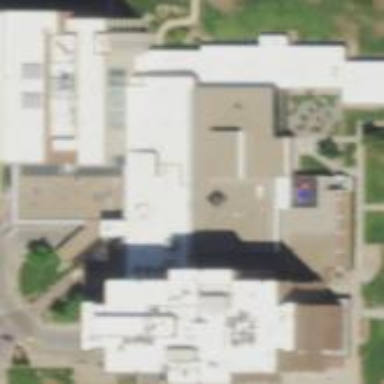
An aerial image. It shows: Hospital building.